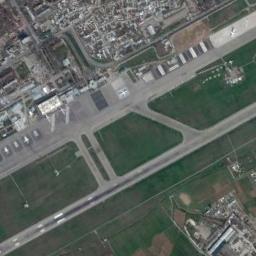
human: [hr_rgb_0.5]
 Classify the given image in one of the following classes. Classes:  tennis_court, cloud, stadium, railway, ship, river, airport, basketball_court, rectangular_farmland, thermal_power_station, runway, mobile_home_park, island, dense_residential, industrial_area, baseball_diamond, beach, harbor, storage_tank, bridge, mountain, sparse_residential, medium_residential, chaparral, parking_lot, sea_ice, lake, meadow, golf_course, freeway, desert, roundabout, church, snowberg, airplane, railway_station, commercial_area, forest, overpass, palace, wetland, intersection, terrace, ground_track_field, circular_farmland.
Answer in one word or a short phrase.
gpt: airport